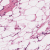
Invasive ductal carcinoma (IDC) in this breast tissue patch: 1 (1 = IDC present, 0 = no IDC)